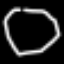
Label: octagon